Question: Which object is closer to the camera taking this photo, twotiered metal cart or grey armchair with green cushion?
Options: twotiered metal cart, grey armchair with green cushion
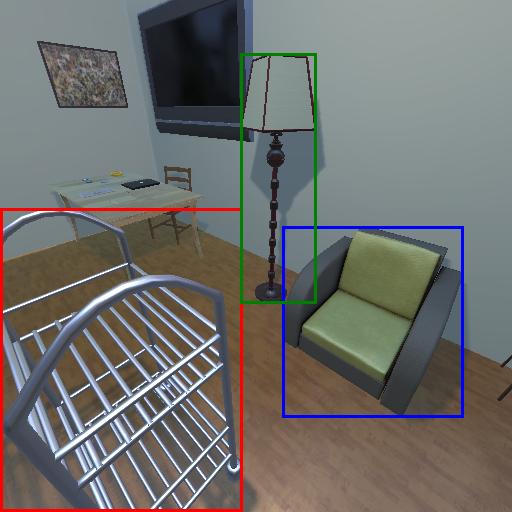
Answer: twotiered metal cart